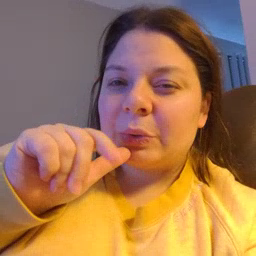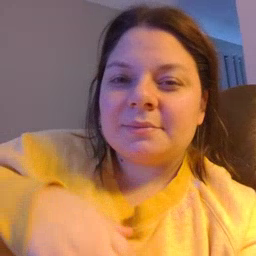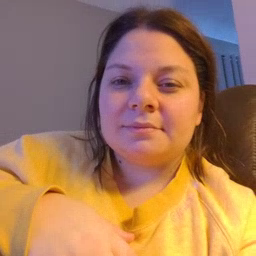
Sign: who